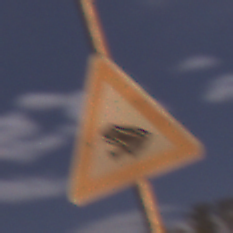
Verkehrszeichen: AmphibienwanderungRechts
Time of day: Night
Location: Outdoor (Suburban)
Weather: PartlyCloudy
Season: NotSpecified
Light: Artificial